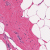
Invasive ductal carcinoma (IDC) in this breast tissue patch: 0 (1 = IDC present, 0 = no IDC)